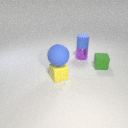
small yellow rubber cube below large blue rubber sphere